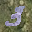
Label: 3